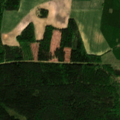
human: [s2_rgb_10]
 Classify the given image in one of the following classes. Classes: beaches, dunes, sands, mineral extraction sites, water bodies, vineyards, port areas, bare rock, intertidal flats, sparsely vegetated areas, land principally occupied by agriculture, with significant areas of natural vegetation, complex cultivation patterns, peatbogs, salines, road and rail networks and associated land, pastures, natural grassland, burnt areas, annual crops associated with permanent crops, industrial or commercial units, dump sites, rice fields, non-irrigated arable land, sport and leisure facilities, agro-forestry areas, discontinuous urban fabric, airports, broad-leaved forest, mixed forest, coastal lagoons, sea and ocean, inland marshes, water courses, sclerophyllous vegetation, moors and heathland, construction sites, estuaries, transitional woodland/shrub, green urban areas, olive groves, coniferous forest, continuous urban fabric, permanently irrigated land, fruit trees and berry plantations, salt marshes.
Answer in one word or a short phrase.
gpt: non-irrigated arable land, coniferous forest, mixed forest, transitional woodland/shrub